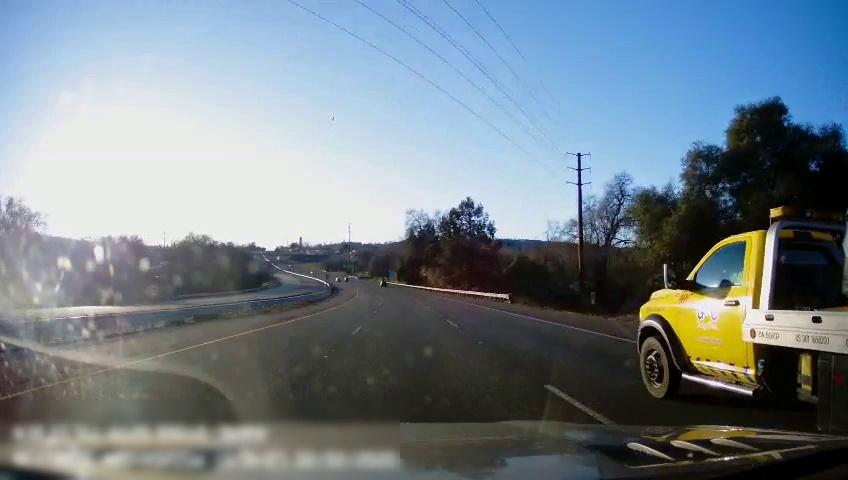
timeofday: Day
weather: Sunny
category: Drivable Space
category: Drivable Space
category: Vehicles | Truck
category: Lanes | Current Lane
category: Lanes | Current Lane
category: Lanes | Alternate Lane
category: Lanes | Alternate Lane